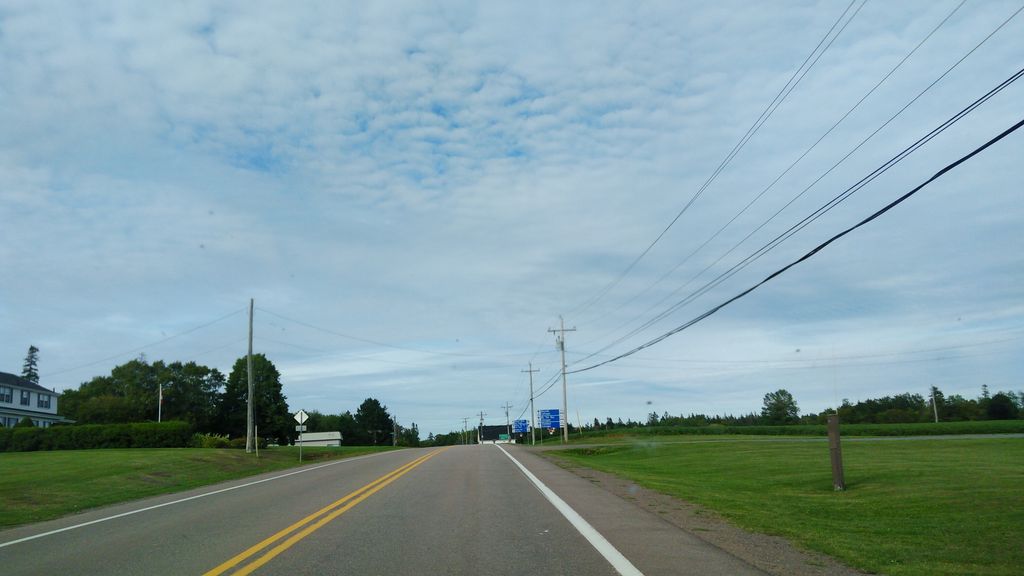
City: charlottetown